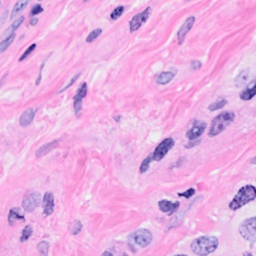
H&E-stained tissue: Breast